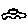
Label: car